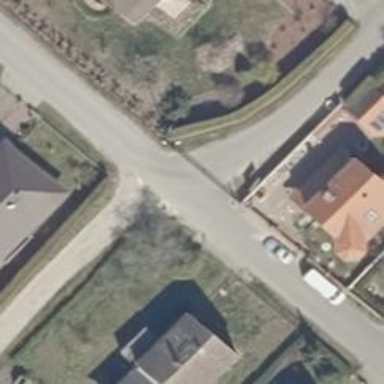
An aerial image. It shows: Residential road without sidewalk.